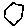
Label: hexagon